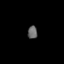
Tissue: skin
Cell type: Epithelial cells
Senescence score: 0.2762
Nuclear area (px): 121
Mean DAPI intensity: 101.636